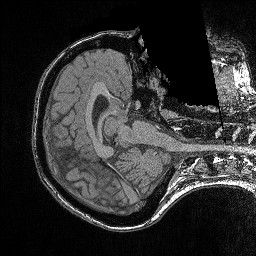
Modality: FLASH
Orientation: axial
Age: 31
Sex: female